Aerial crown-view tile of a tropical tree (Barro Colorado Island, Panama), acquired 20241112:
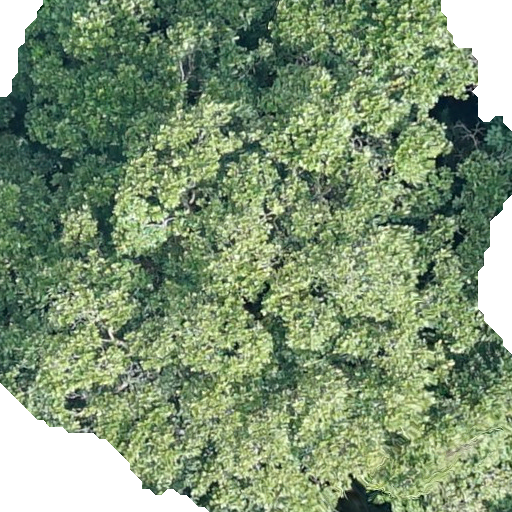
Species: Anacardium excelsum
GBIF accepted scientific name: Anacardium excelsum
Crown area: 423.913 m²